Field crop: maize
Growth stage: 1
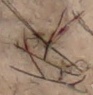
Species: lolium